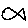
Label: fish